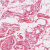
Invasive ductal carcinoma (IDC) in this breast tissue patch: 0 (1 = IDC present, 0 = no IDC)